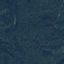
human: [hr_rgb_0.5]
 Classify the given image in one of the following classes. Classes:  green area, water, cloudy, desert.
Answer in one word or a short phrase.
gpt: green area